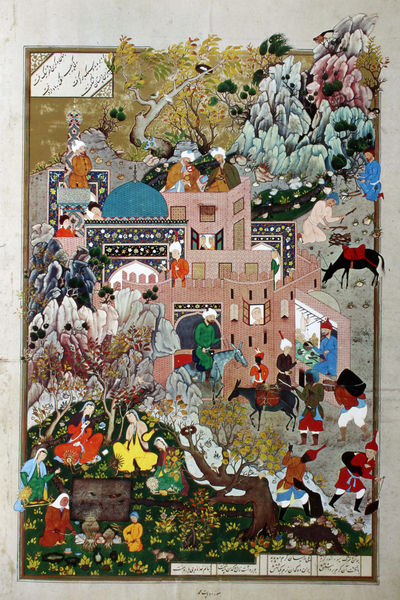
Titel: Shah-Nameh von Shah Tahmasp. Die Geschichte von Haftvad und dem Wurm
Künstler: Dust Muhammad
Standort: New York
Institution: The Metropolitan Museum of Art
Schlagwörter: baum, berg, blau, blätter, felsen, gemälde, himmel, weiß, aquarell, bäume, frauen, gelb, grün, landschaft, menschen, ocker, stadt, blumen, braun, bunt, fenster, grau, hell, hut, männer, orange, schwarz, terasse, türkis, zeichnung, dach, gebäude, haus, rasen, rot, schloss, tiere, weg, wiese, hochformat, malerei, ornament, federn, rahmen, stein, steine, ast, häuser, natur, stamm, wege, gold, kind, musik, pflanzen, rosa, wald, arbeit, esel, kinder, pferd, pferde, reiter, turm, garten, reiten, sattel, farbig, japan, schrift, ansicht, fassade, berge, farben, fels, mauer, lila, violett, hof, picknick, markt, bühnenbild, rand, arbeiter, figuren, kuppel, inschrift, schriftzeichen, klimt, tor, zinnen, verkäufer, buch, burg, moschee, orient, orientalisch, palast, landaschaft, festung, seite, illustration, text, plakat, mosaik, entwurf, gemäuer, arabisch, harem, handwerk, geäst, umzug, städte, turban, stockwerke, miniatur, träger, arabien, islam, türkei, handschrift, sultan, dachterrasse, kuppeldach, fes, lustgarten, dachgarten, farbpalette, buchmalerei, fez, osmane, islamisch, koran, kalif, kleinasien, manuskript, isalm, kyrillisch, teestunde, farbenkreis, emir, gras grün, lasträger, scjhrift, bphnenbild, kuppekdach, nau